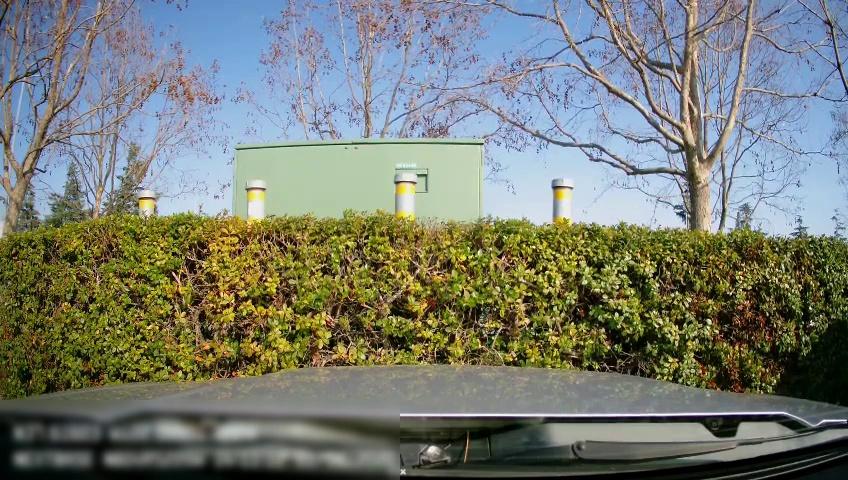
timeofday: Day
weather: Sunny